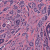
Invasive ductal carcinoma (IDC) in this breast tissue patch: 1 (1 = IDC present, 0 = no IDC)